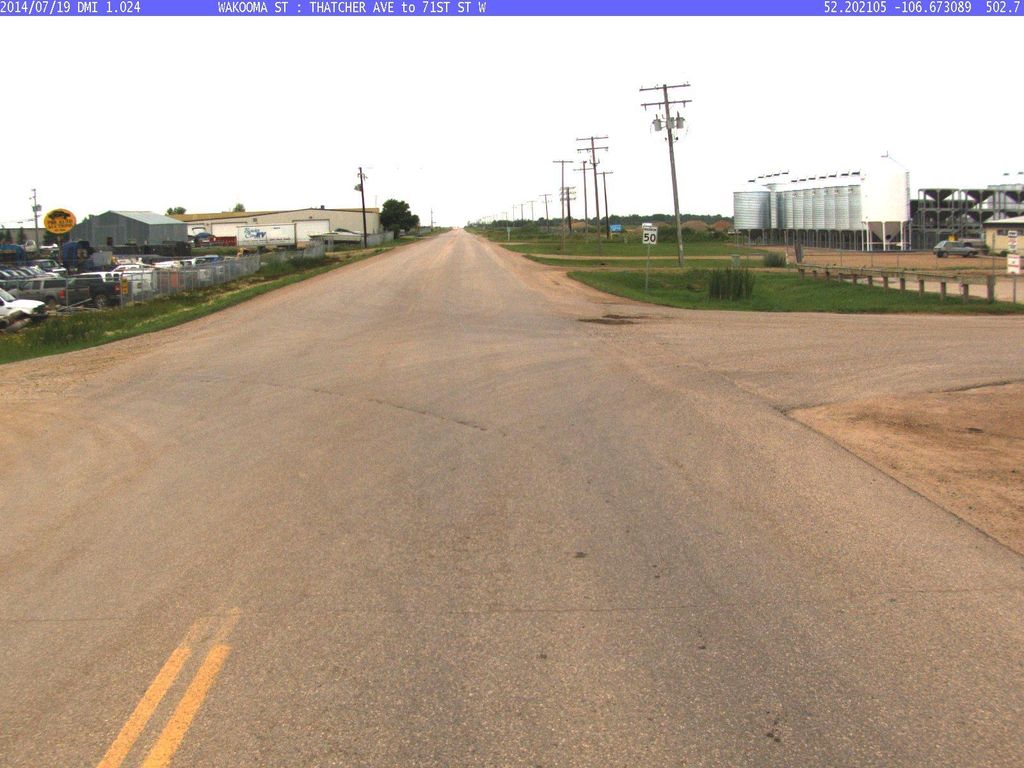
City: saskatoon